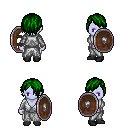
a pixel art fantasy rpg character, female body template, dark elf, purple skin, white robe, white pants, green bangs hairstyle, black shoes, shield, four views (front, back, left, right), 2x2 character sprite sheet, small pixel art, hard edges, no anti-aliasing